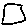
Label: square